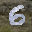
Label: 6